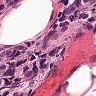
Metastatic tissue present: yes